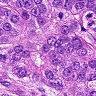
Metastatic tissue present: yes